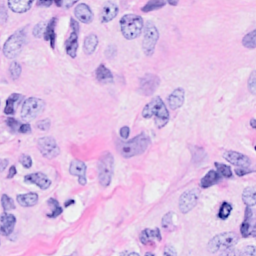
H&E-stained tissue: Breast